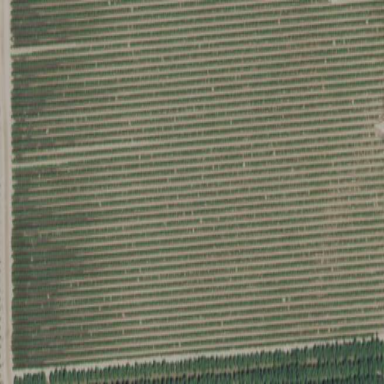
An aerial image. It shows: Beautiful vineyard in the countryside.